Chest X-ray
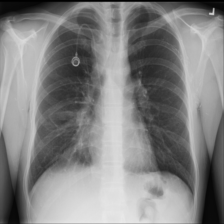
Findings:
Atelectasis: positive
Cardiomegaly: negative
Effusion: negative
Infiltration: negative
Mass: positive
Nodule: negative
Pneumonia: negative
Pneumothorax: negative
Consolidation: negative
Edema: negative
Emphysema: negative
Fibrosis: negative
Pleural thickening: negative
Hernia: negative